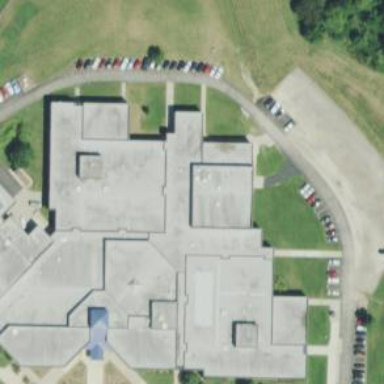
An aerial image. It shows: School.